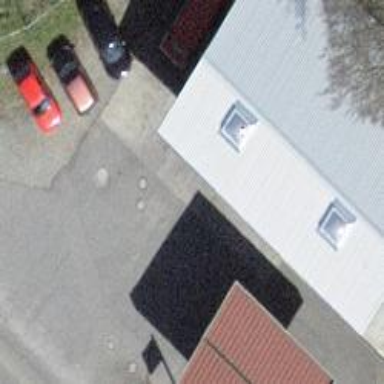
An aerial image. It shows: Car repair shop located in building.